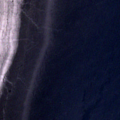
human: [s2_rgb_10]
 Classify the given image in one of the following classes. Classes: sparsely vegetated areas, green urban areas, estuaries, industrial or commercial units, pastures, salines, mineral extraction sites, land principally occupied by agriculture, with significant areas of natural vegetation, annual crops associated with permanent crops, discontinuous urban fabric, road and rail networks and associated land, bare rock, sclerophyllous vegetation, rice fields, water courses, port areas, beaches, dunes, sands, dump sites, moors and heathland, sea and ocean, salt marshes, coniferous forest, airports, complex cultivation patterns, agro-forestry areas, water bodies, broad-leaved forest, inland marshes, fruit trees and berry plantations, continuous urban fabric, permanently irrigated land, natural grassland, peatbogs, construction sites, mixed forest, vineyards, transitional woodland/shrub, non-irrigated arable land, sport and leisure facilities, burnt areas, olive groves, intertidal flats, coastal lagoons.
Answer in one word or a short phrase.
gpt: sea and ocean